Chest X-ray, AP view. Patient: 40 years old, sex M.
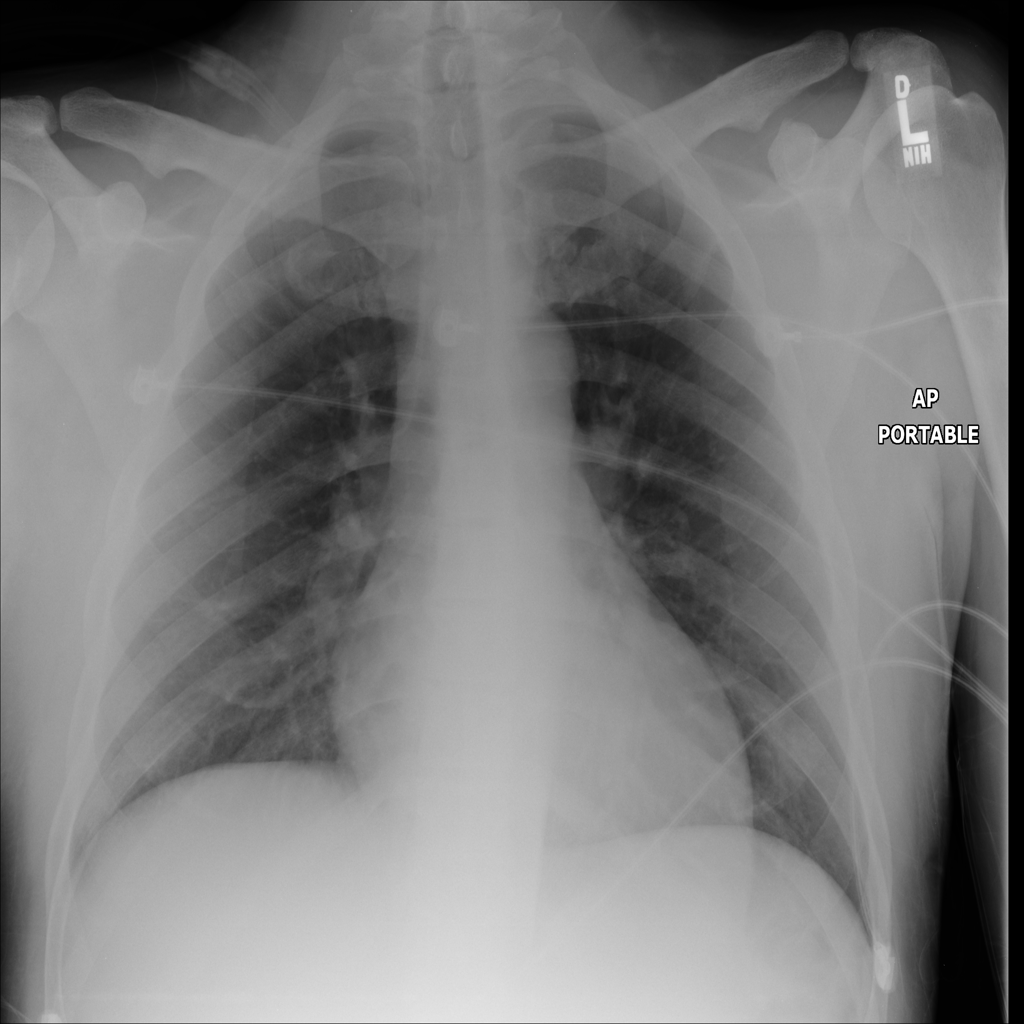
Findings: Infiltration